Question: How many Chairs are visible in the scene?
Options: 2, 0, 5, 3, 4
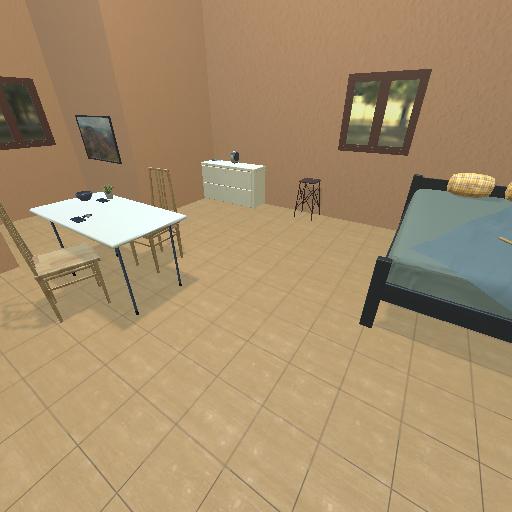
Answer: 2